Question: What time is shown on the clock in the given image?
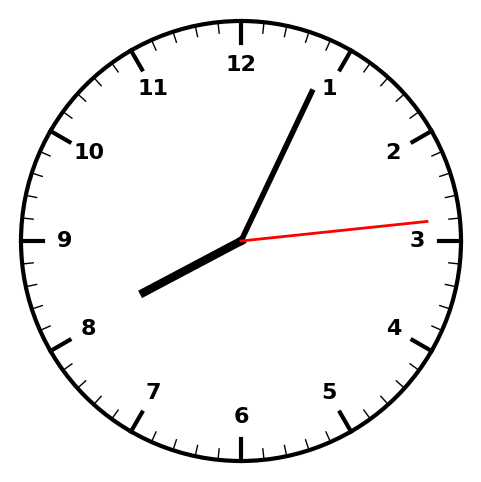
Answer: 08:04:14